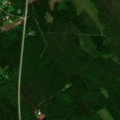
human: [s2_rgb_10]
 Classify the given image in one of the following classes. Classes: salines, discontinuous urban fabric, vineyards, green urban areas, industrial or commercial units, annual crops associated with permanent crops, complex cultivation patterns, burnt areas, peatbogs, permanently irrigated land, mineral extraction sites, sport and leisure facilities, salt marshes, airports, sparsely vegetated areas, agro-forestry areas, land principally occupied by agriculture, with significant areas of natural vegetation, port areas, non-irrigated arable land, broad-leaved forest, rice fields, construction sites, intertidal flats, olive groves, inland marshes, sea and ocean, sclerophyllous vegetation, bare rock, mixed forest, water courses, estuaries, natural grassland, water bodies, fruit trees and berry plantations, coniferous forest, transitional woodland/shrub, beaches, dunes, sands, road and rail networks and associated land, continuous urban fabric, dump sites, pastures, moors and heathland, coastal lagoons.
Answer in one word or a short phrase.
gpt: broad-leaved forest, mixed forest, transitional woodland/shrub